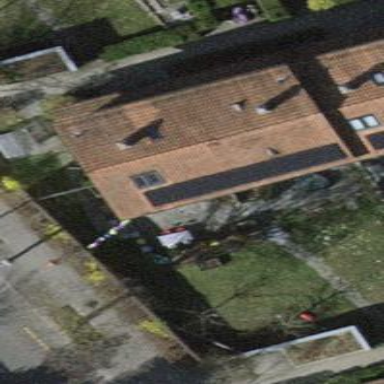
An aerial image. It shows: Beige house with gabled roof covered in roof tiles of orangered color. The roof is oriented across the building.